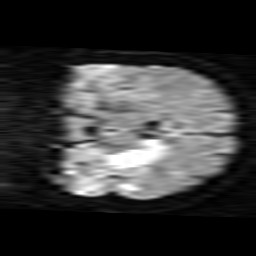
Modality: TRACE
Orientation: coronal
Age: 49
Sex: male
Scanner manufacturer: philips
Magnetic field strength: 1.5 T
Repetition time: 4.607 s
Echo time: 0.07843 s